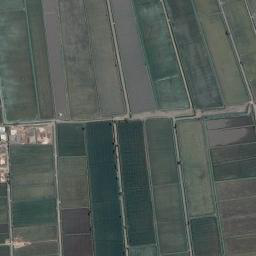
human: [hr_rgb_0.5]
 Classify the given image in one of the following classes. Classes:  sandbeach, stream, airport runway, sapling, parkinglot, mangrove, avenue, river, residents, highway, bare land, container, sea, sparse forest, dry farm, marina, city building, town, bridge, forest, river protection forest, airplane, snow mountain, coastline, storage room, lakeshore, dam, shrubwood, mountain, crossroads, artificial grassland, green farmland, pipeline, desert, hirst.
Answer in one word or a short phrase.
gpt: green farmland